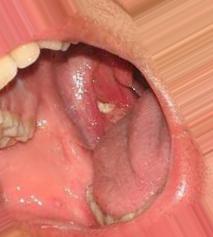
Condition: Mouth Ulcer